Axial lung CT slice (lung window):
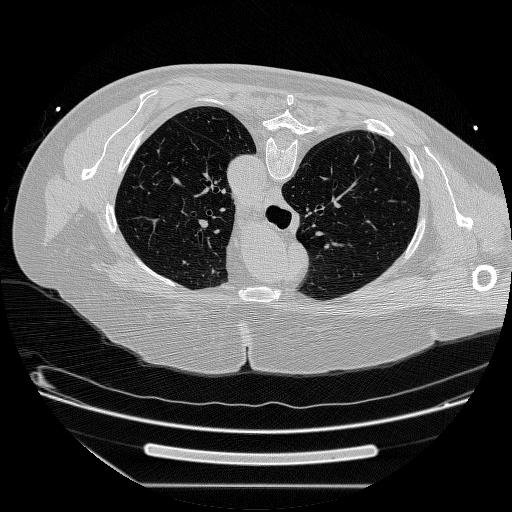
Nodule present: no